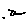
Label: hexagon